Question: I created an SMS app that is a default on my NEXUS 5 (KIT KAT). When I open my contacts and click on the message icon it opens my app, but the number isn't coming up?
How do I get the number from the contact?
The Screen shot below will help in understanding what I am trying to achieve: I open the people app on my phone and then click contact name I get the below screen with a message icon beside the number. If I click the icon it opens my SMS app there it doesn't get the required number?
How do I get the number from the contact?

I figured out it should the intent that I have call onCreate:
'''
Intent intent = getIntent();
String action = intent.getAction();
'''
action comes with "ACTION SENDTO"
But how to retrieve number?
Update 2:
I tried:
'''
Uri number = intent.getData();
Log.e("Number","from other App "+number);
'''
Log shows in the following format:
'''
smsto:%2B11233222321 (Phone number is stored in this format <PHONE>)
'''
Thanks!
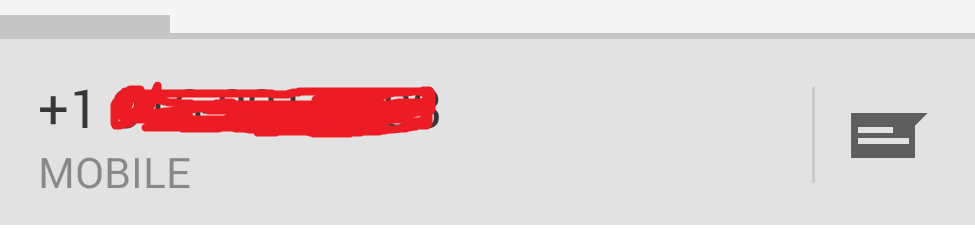
Answer: in you sms app you should be able to recieve intent with ACTION_SENDTO and you can get the specified uri with intent.getData(). uri will be something like sms:<PHONE> or smsto:<PHONE> where you can parse the phone number